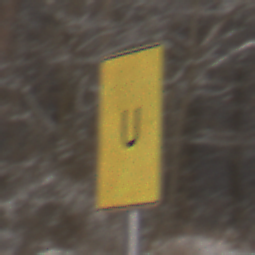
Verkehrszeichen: AnkuendigungOderFortsetzungUmleitungOhnePfeilsymbol
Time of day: MorningAfternoon
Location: Outdoor (Nature)
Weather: PartlyCloudy
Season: Winter
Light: Natural